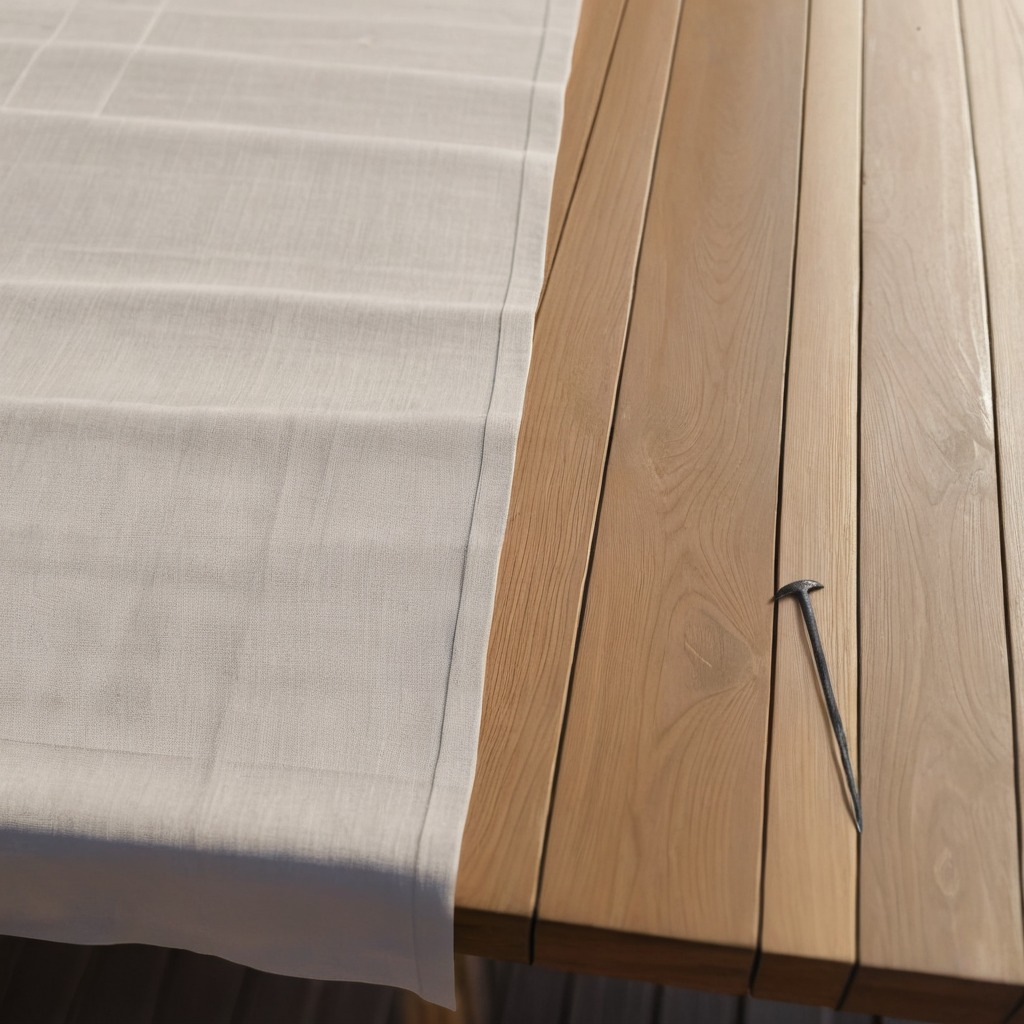
A iron nail lies on a wooden table in an outdoor workshop during daytime bright natural light soft shadows worn but beneath the cloth.